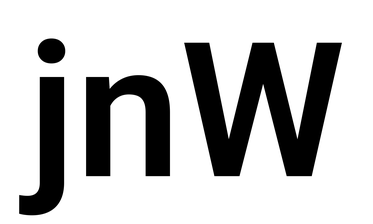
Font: Roboto_SemiBold